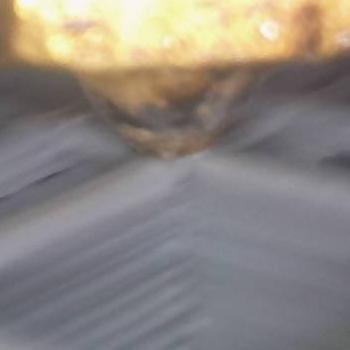
Flow rate: 252%